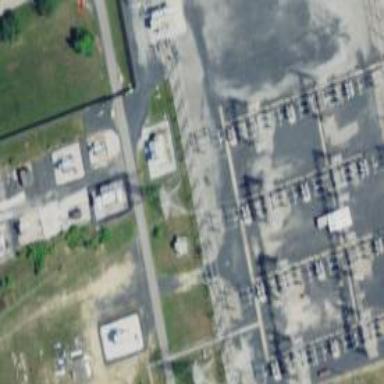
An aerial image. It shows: Switch used for power control.